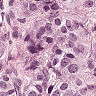
Metastatic tissue present: yes